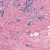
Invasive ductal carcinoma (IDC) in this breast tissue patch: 0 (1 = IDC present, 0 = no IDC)